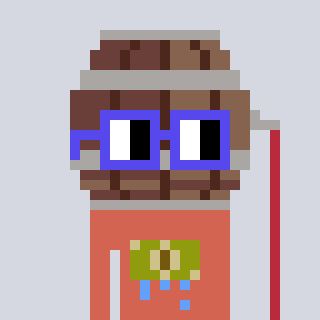
a pixel art character with square blue glasses, a wine barrel-shaped head and a peachy-colored body on a cool background